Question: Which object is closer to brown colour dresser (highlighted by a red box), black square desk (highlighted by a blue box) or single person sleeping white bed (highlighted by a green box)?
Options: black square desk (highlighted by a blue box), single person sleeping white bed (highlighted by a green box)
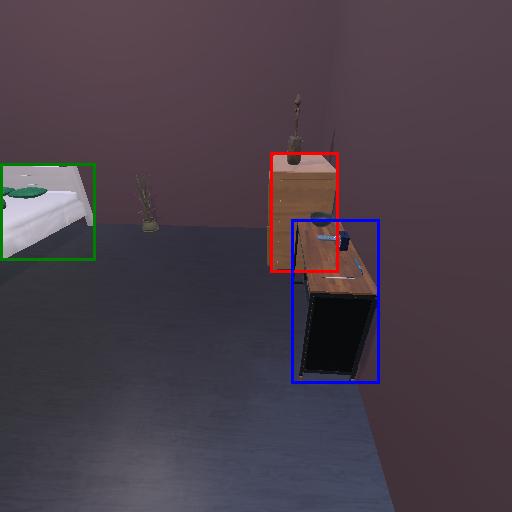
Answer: black square desk (highlighted by a blue box)